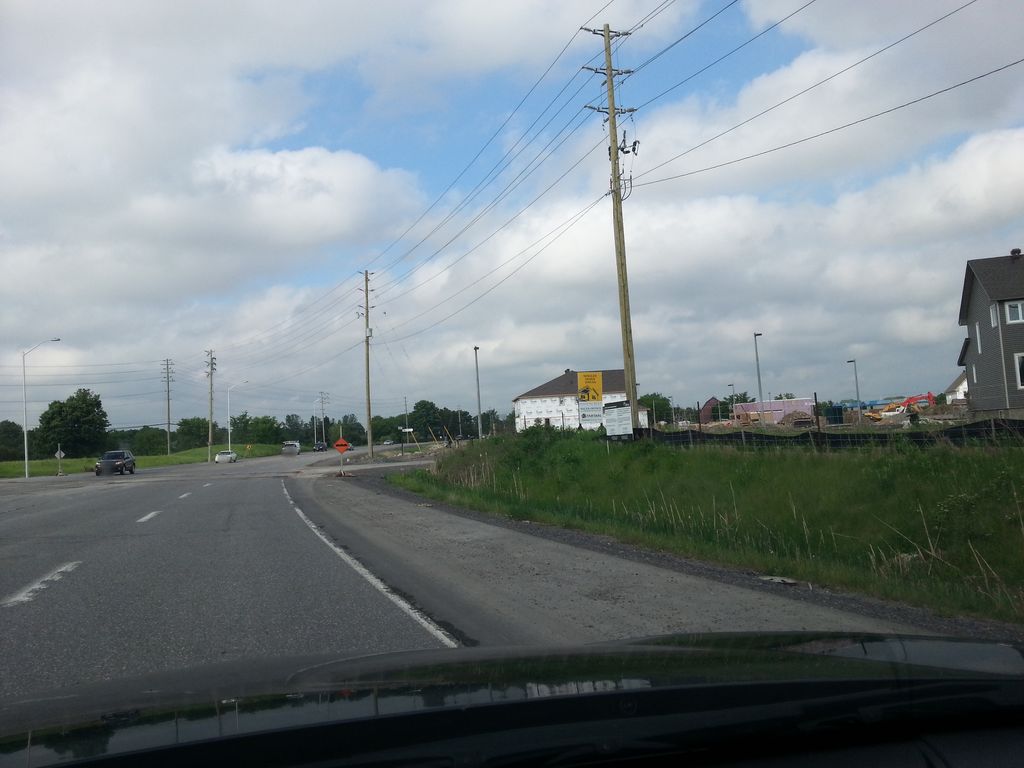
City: ottawa-gatineau